四年级 · 算术
下面三幅图中, ( ) 不代表加法交换律。
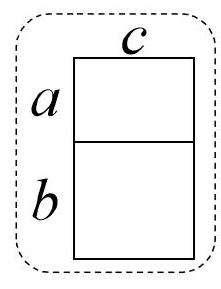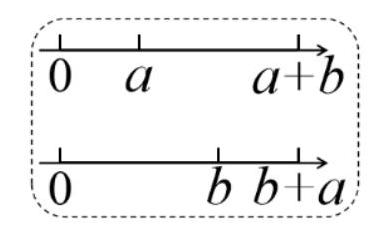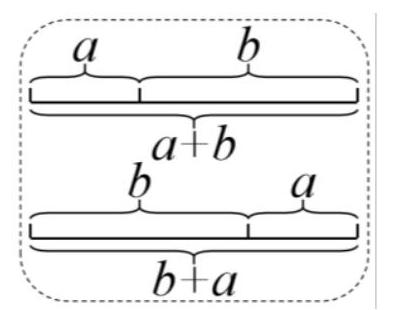
A.

B.

C.

答案: A